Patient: sex F, age 71
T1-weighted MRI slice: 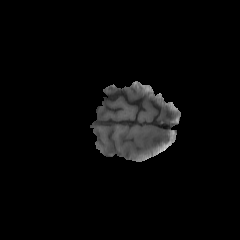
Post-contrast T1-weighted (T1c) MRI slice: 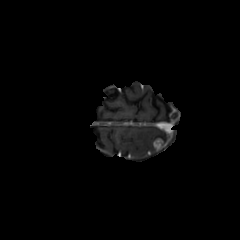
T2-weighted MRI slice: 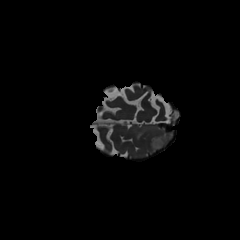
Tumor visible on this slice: yes
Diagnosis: Glioblastoma, IDH-wildtype
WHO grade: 4